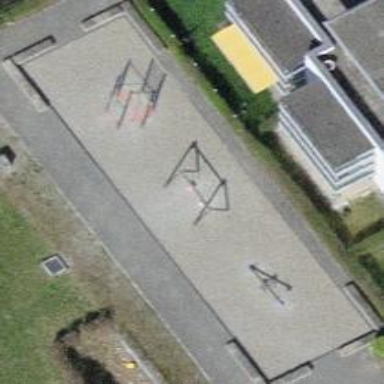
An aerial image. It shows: Playground area for leisure activities on the land.